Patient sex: M
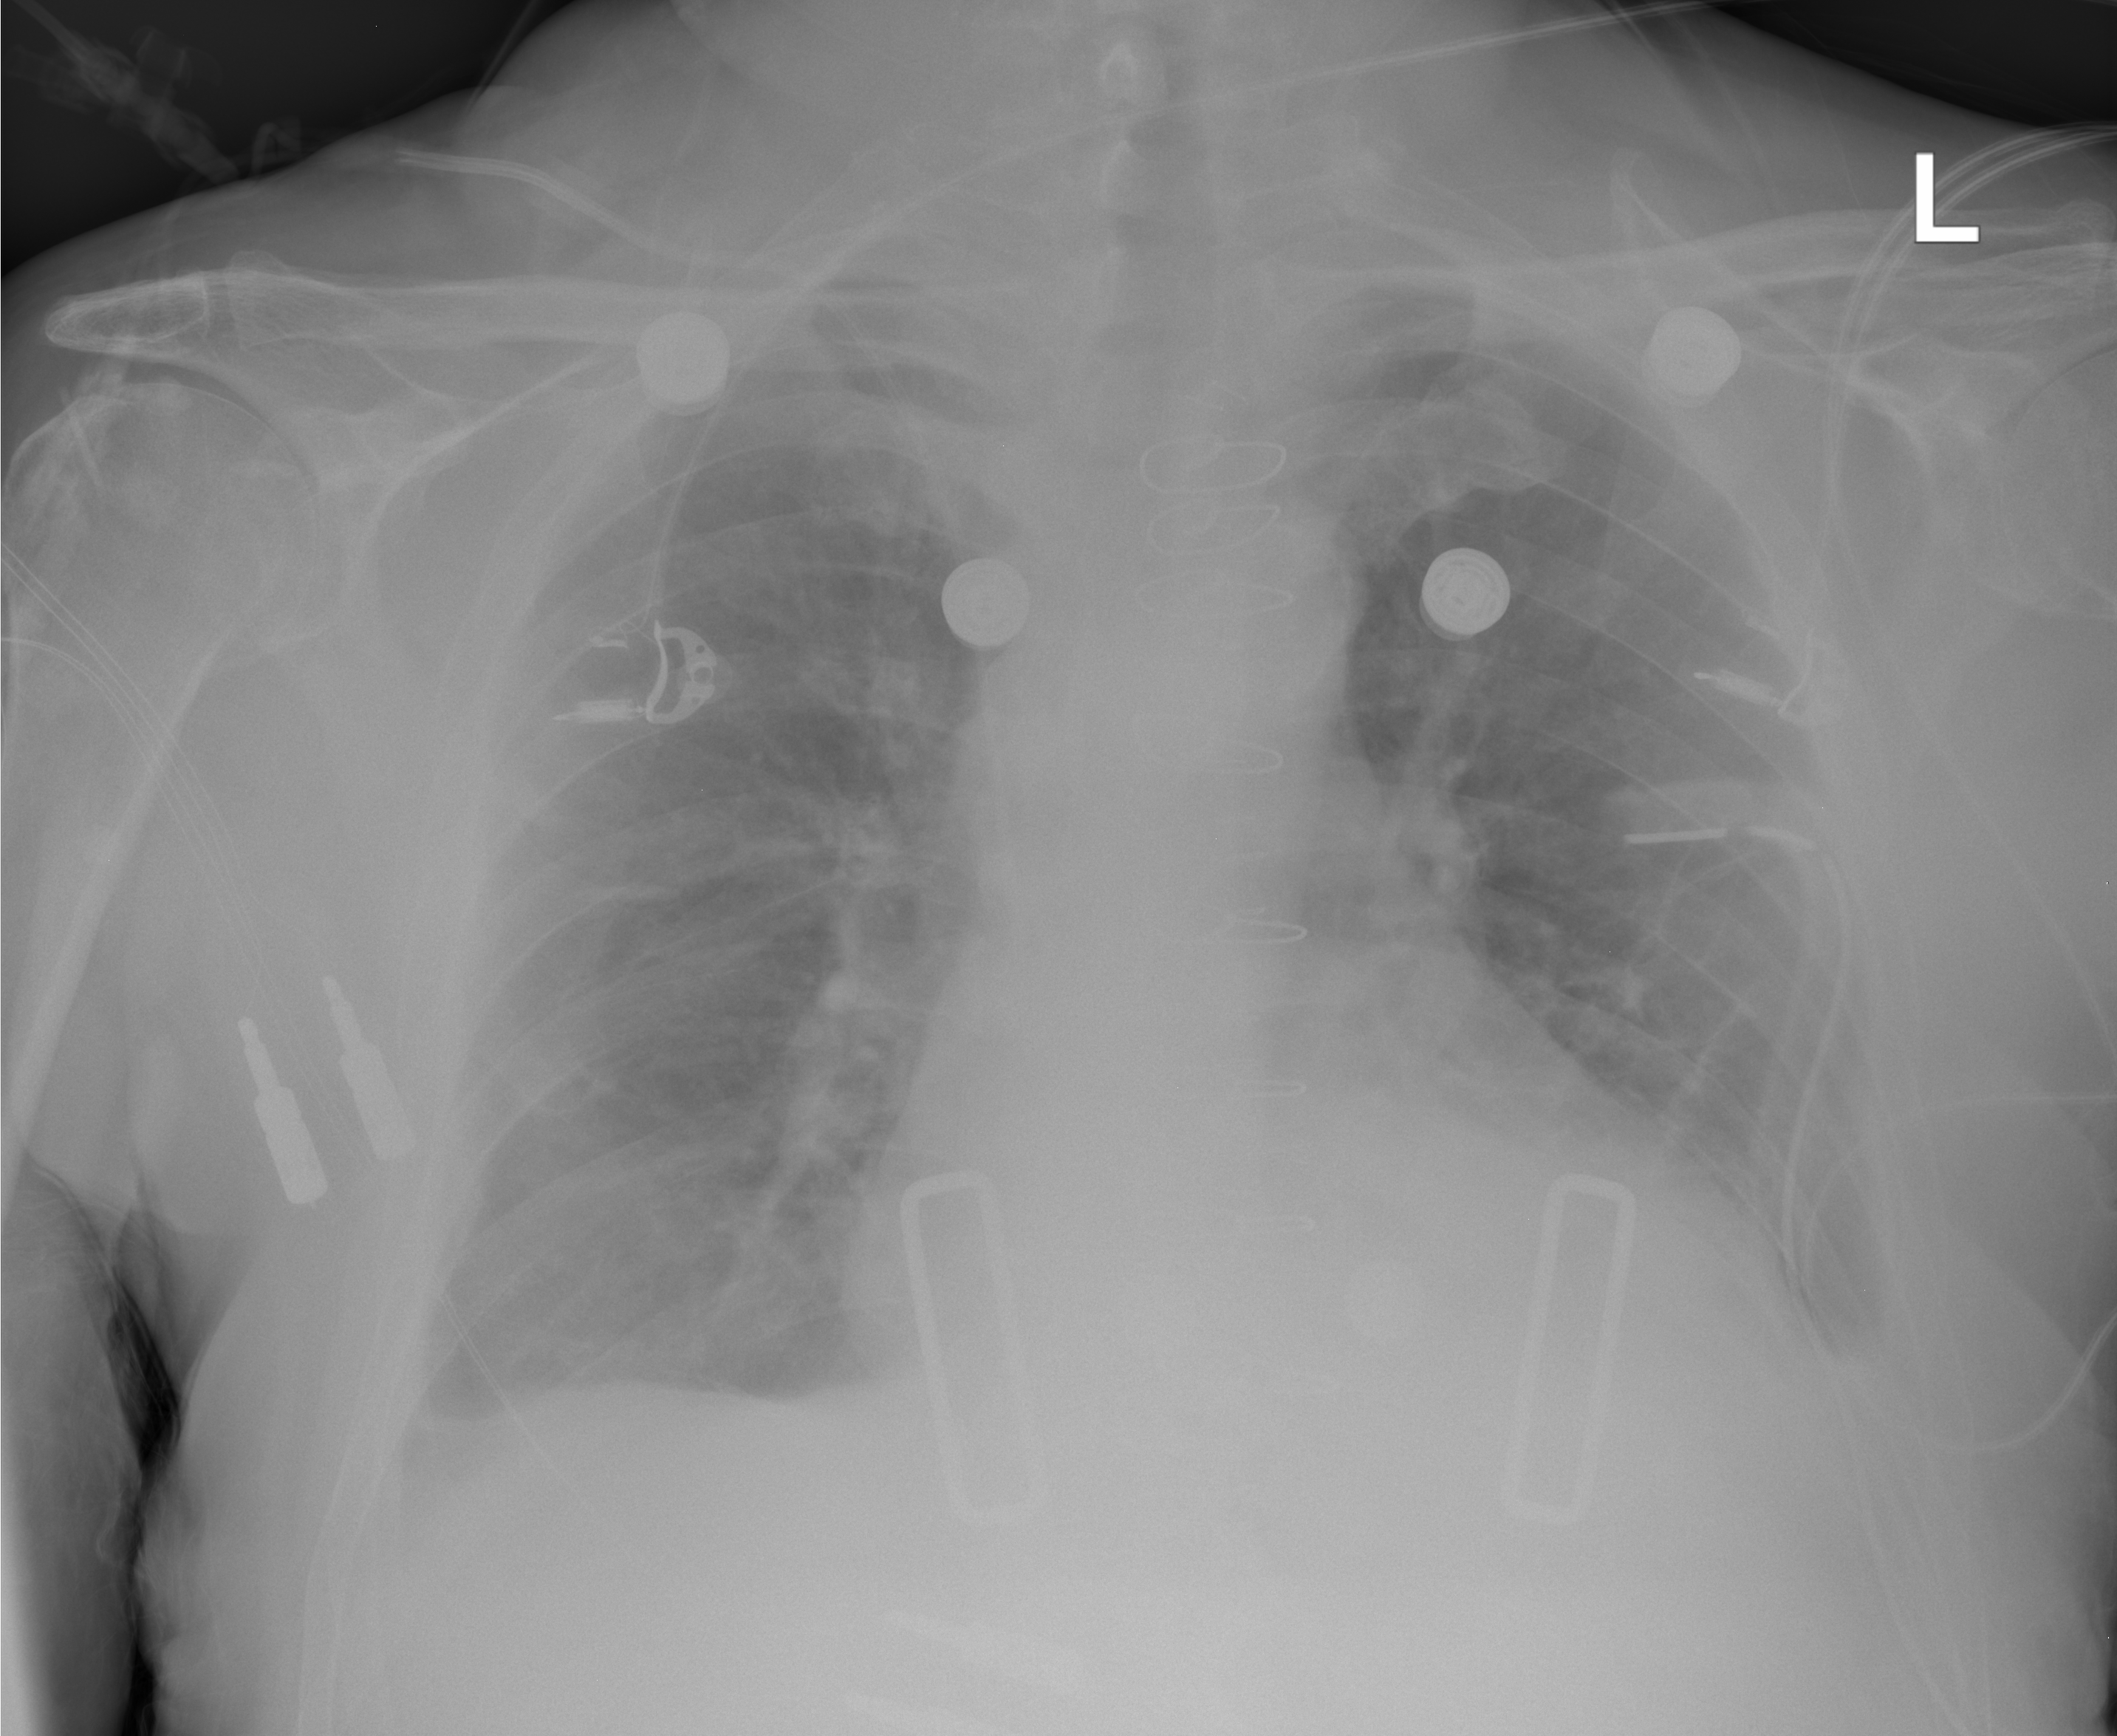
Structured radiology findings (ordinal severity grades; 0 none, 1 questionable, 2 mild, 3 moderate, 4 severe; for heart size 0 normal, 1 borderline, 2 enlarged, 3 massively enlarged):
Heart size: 2
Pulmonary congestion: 2
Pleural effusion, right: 1
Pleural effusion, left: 2
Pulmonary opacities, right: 2
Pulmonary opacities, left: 0
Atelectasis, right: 2
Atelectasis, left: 2